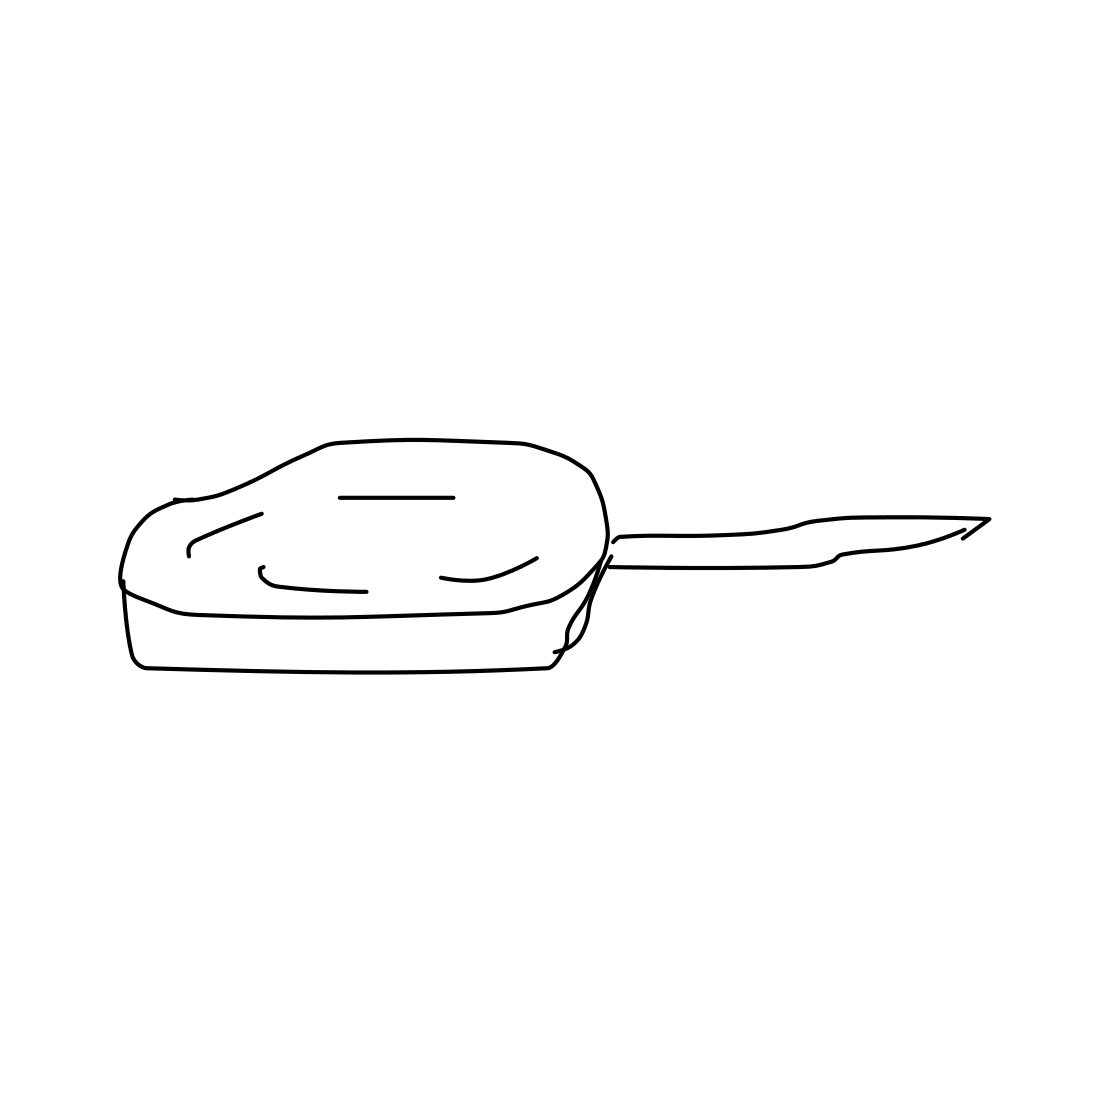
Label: frying-pan